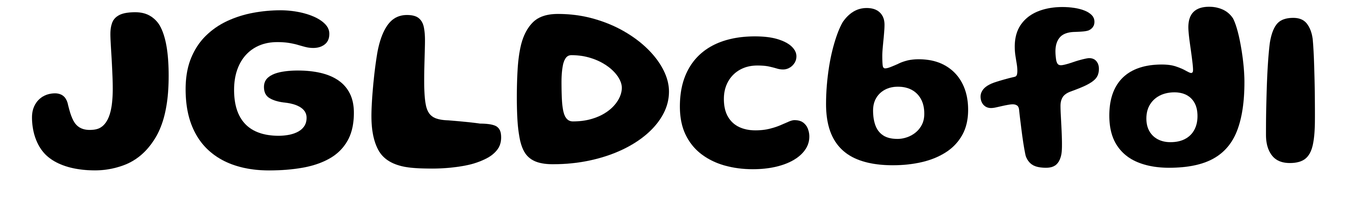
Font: Gluten_SemiBold